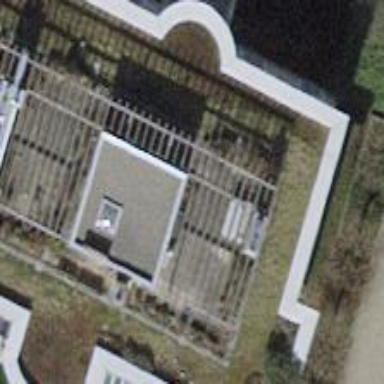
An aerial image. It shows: Terrace building.